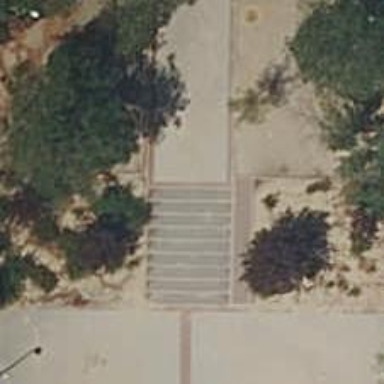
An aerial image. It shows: Steps made of paving stones.